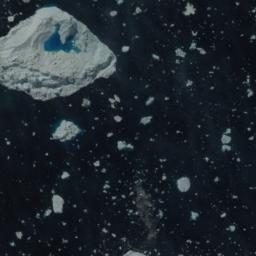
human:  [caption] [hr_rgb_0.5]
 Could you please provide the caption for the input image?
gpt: There is a big ice and many small ice on the dark blue sea .

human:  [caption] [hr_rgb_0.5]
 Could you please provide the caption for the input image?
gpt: An ice hummock and a lot of small pieces of sea ice float in the deep blue sea .

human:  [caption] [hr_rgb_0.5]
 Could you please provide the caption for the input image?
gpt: There are different shapes of sea ice .

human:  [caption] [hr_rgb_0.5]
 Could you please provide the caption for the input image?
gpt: A large piece of ice and many small pieces of ice scattered on the deep blue sea .

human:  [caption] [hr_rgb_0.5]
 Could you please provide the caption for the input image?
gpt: There are many small pieces of sea ice and a larger one .